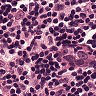
Metastatic tissue present: no